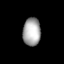
Tissue: lung
Cell type: Endothelial cells
Senescence score: 0.612
Nuclear area (px): 485
Mean DAPI intensity: 168.056